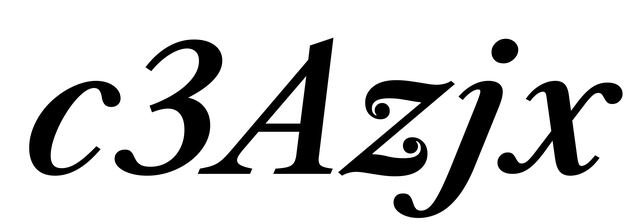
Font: LibreCaslonText-Italic_SemiBold_Italic